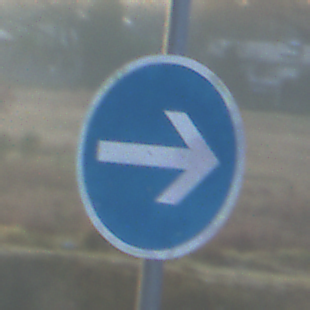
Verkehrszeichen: VorgeschriebeneFahrtrichtungHierRechts
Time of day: Dawn
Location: Outdoor (Nature)
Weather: Clear
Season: NotSpecified
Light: Natural